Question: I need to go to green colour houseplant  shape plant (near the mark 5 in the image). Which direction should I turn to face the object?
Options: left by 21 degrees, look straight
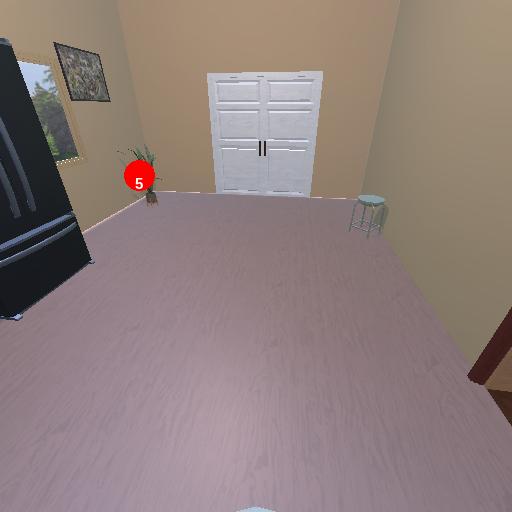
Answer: left by 21 degrees